Interaction volume radius: 5 \u00c5
Interaction volume height: 30 \u00c5
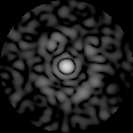
Disorder parameter: 0.823